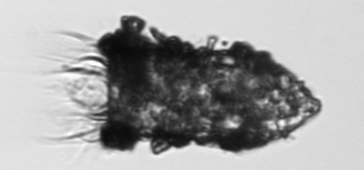
Label: Tintinnopsis